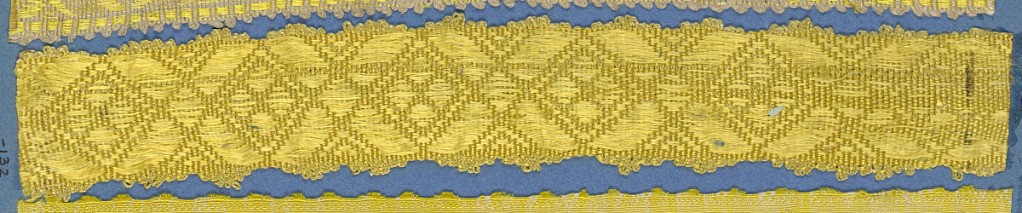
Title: Trimming
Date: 19th century
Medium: silk Technique: woven
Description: Yellow trimming fragment in a design of decorated lozenge shapes; scalloped edges.